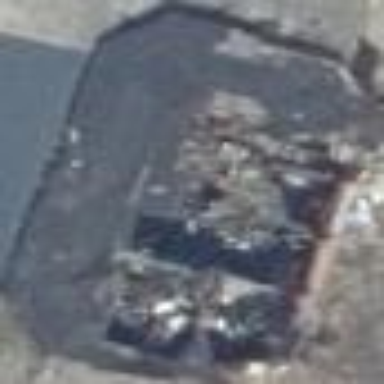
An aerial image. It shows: Ruins of building.